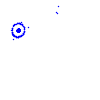
Particle: electron